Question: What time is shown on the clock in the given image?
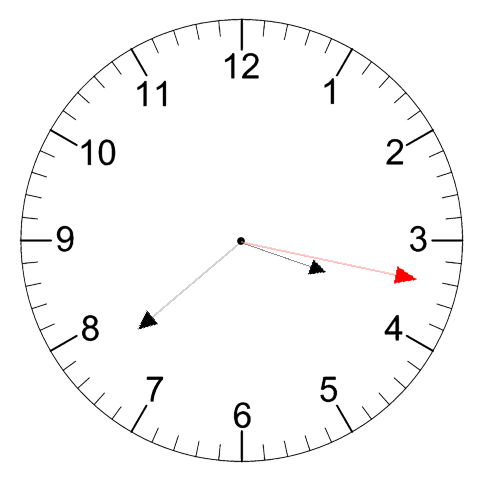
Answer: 03:38:17